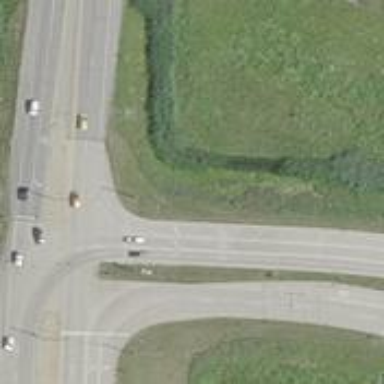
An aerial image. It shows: Secondary road.